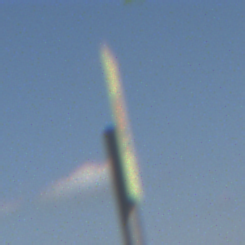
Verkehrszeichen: KennzeichnungspflichtigeFahrzeugeGefaehrlicheGueterOhnePfeilsymbol
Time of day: Midday
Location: Outdoor (Nature)
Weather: Clear
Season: NotSpecified
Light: Natural